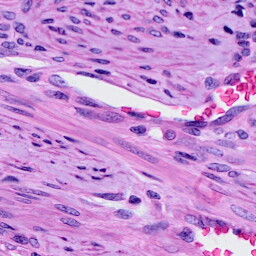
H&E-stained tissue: Cervix